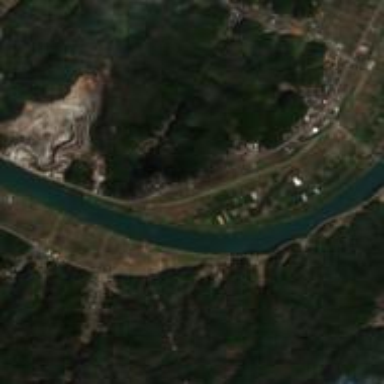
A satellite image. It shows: Beautiful view of river.